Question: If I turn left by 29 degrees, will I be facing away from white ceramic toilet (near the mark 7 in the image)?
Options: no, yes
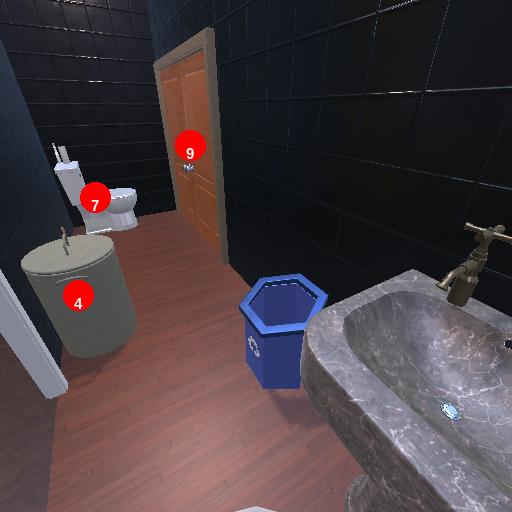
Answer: no